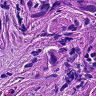
Metastatic tissue present: yes